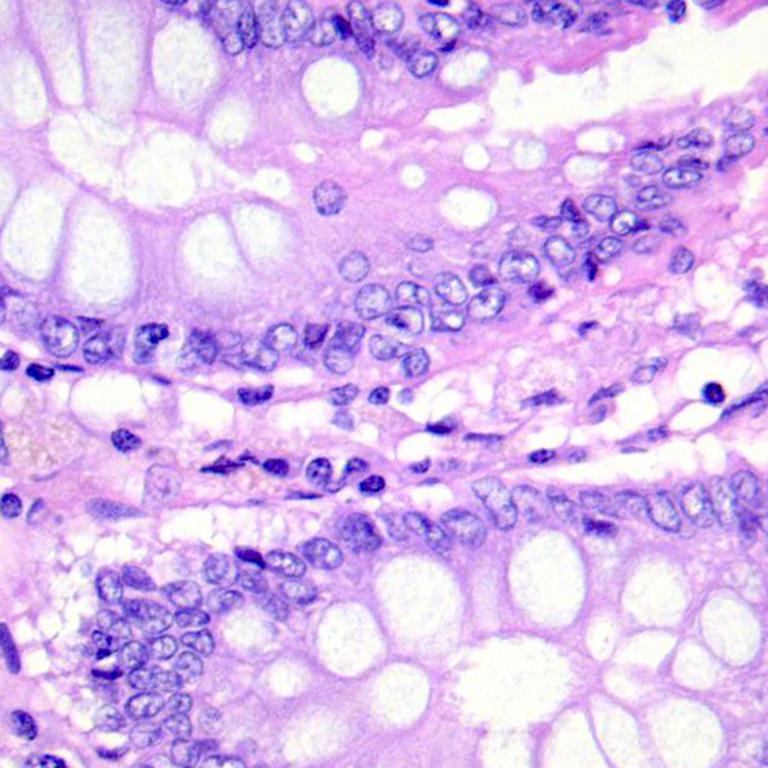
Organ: colon
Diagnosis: benign